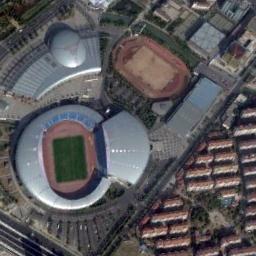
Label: stadium